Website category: university
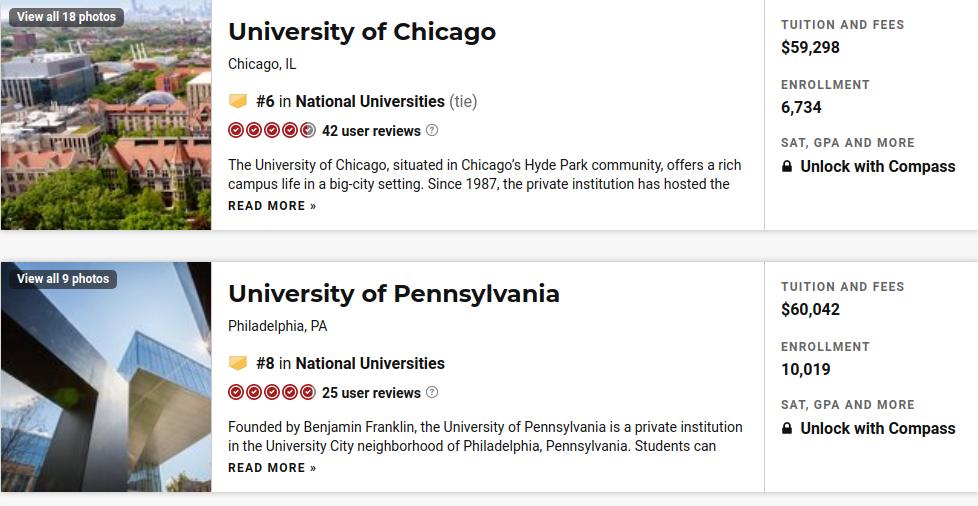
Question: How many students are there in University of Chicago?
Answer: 6,734

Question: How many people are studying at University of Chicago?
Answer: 6,734

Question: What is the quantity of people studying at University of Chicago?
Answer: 6,734

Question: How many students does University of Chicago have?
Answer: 6,734

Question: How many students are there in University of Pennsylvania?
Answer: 10,019

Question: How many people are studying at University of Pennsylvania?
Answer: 10,019

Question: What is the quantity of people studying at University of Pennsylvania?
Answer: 10,019

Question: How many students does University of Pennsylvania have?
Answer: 10,019

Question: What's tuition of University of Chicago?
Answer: $59,298

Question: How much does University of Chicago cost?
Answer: $59,298

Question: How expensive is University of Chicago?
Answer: $59,298

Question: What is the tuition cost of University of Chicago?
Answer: $59,298

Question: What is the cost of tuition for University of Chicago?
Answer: $59,298

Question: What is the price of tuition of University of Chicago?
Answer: $59,298

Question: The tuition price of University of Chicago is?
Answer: $59,298

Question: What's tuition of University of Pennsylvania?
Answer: $60,042

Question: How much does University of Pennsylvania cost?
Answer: $60,042

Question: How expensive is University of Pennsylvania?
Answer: $60,042

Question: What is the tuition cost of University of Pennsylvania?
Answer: $60,042

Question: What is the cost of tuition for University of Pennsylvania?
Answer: $60,042

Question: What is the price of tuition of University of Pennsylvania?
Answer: $60,042

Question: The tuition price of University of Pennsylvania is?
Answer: $60,042

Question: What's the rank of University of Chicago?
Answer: #6

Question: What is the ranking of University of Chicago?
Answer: #6

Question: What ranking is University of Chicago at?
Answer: #6

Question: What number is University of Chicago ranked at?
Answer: #6

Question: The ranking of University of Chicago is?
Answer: #6

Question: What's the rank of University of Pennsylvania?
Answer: #8

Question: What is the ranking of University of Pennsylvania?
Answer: #8

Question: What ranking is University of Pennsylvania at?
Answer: #8

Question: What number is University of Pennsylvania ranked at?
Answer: #8

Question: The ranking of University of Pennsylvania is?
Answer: #8

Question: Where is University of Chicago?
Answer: Chicago, IL

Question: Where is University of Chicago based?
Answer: Chicago, IL

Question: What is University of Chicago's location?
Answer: Chicago, IL

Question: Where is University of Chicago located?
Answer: Chicago, IL

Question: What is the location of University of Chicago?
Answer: Chicago, IL

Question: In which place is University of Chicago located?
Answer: Chicago, IL

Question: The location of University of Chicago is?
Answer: Chicago, IL

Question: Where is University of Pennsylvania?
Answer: Philadelphia, PA

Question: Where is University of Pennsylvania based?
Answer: Philadelphia, PA

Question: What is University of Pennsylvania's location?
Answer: Philadelphia, PA

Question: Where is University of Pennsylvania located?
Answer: Philadelphia, PA

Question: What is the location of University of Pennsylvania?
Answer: Philadelphia, PA

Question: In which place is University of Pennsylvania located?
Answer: Philadelphia, PA

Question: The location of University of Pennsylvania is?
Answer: Philadelphia, PA

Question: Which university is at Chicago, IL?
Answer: University of Chicago

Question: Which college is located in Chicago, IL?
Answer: University of Chicago

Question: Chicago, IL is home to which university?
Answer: University of Chicago

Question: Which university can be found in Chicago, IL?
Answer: University of Chicago

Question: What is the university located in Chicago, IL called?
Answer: University of Chicago

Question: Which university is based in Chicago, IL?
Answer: University of Chicago

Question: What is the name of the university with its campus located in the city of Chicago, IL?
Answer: University of Chicago

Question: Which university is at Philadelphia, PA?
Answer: University of Pennsylvania

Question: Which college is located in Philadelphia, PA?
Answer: University of Pennsylvania

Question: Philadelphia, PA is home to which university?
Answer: University of Pennsylvania

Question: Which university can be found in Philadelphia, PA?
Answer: University of Pennsylvania

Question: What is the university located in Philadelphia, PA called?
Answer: University of Pennsylvania

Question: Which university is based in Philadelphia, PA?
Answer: University of Pennsylvania

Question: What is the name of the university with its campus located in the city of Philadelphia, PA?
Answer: University of Pennsylvania

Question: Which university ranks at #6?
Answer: University of Chicago

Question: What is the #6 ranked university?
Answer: University of Chicago

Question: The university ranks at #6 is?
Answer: University of Chicago

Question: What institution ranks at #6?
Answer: University of Chicago